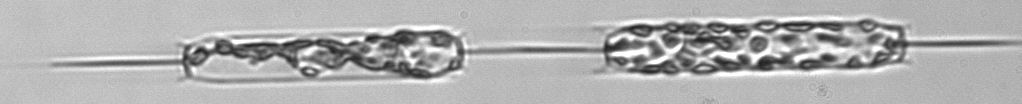
Label: Ditylum_brightwellii